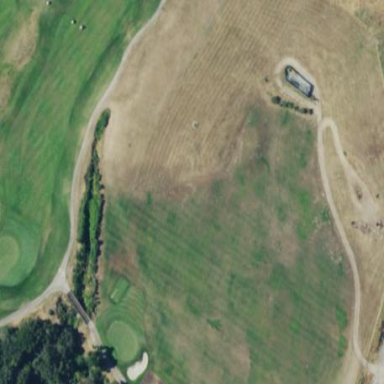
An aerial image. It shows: Grassy area designated for driving range golf.